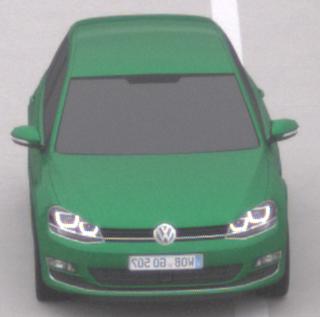
Make: VW
Model: Golf 1.2 TSI BMT
Detailed model: Golf (VII)
Model produced from: 2012/11
Model produced until: 2014/05
Doors: 3
Color: green
Road condition: dry road
Daytime: midday
Contrast: low contrast